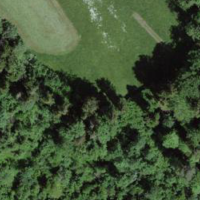
EUNIS habitat code: 41
Species observed at this site:
Silene dioica
Geum rivale